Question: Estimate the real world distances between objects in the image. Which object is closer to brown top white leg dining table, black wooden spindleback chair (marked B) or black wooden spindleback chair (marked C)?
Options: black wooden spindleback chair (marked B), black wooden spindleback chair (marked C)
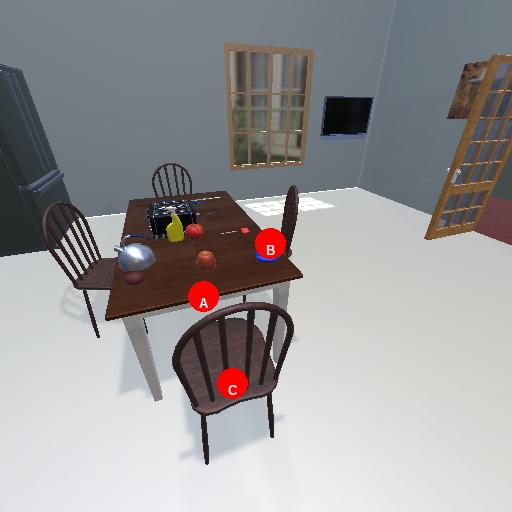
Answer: black wooden spindleback chair (marked B)